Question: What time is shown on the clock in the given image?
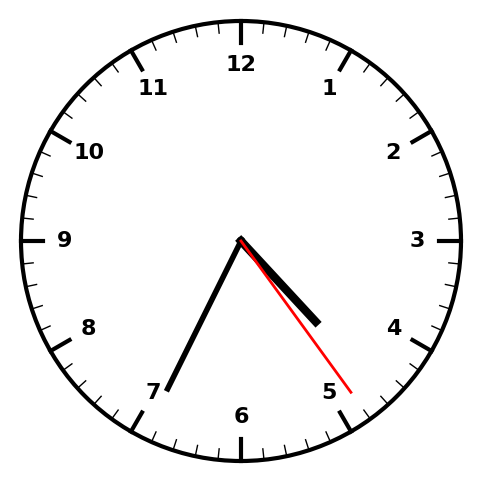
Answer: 04:34:24